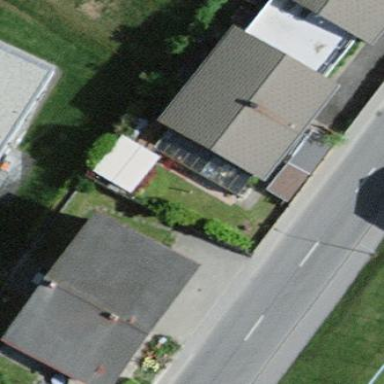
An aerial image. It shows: Simple house.